Field crop: maize
Growth stage: 2
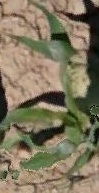
Species: maize